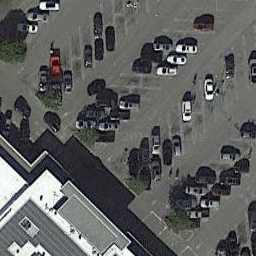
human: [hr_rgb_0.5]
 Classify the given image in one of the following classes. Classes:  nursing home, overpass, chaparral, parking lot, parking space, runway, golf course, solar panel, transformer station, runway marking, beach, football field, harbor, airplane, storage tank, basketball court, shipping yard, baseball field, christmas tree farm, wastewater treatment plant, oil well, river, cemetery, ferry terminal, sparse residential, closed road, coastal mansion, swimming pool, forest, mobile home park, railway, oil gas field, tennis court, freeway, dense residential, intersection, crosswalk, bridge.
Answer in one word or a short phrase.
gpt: parking lot